Field crop: maize
Growth stage: 2
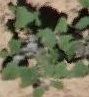
Species: chenopodium